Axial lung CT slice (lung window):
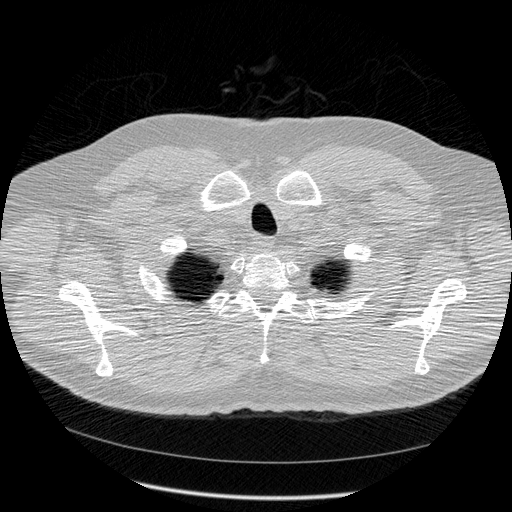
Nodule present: no